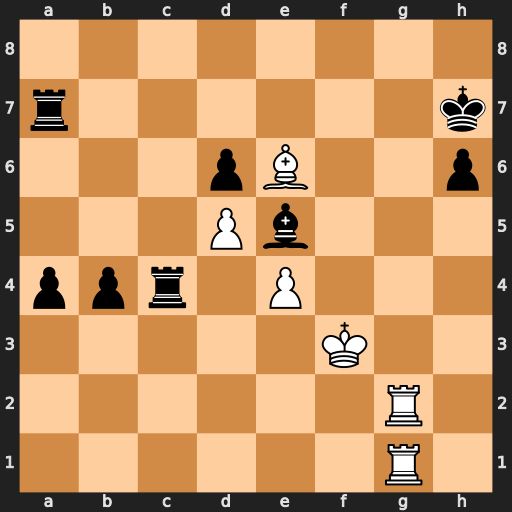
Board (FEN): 8/r6k/3pB2p/3Pb3/ppr1P3/5K2/6R1/6R1
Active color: w
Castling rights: -
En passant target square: -
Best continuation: Bf5+ Kh8 Rg8#